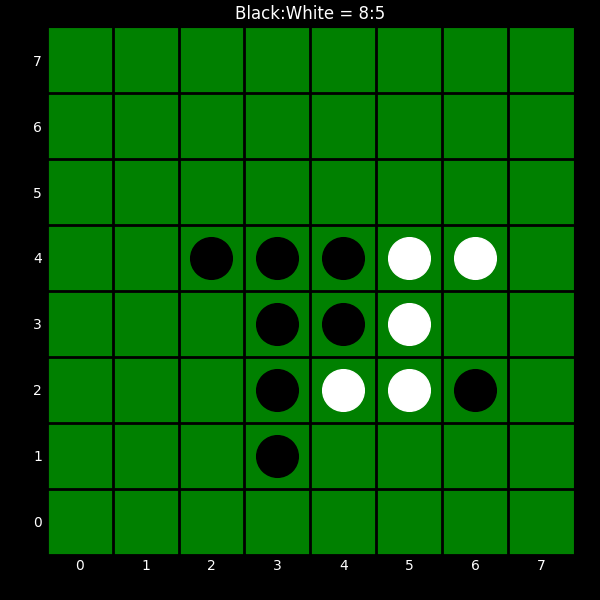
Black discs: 8
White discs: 5